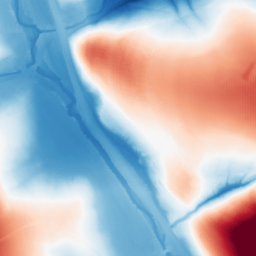
Category: morphological
Decomposition family: tophat_combined
Decomposition parameters: size: 100
Upsampling method: fft_zeropad
Upsampling parameters: scale: 8
Upsampling scale: 8